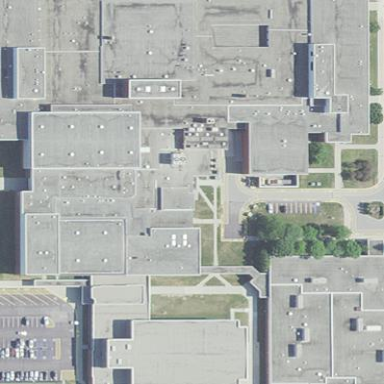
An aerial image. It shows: School building.